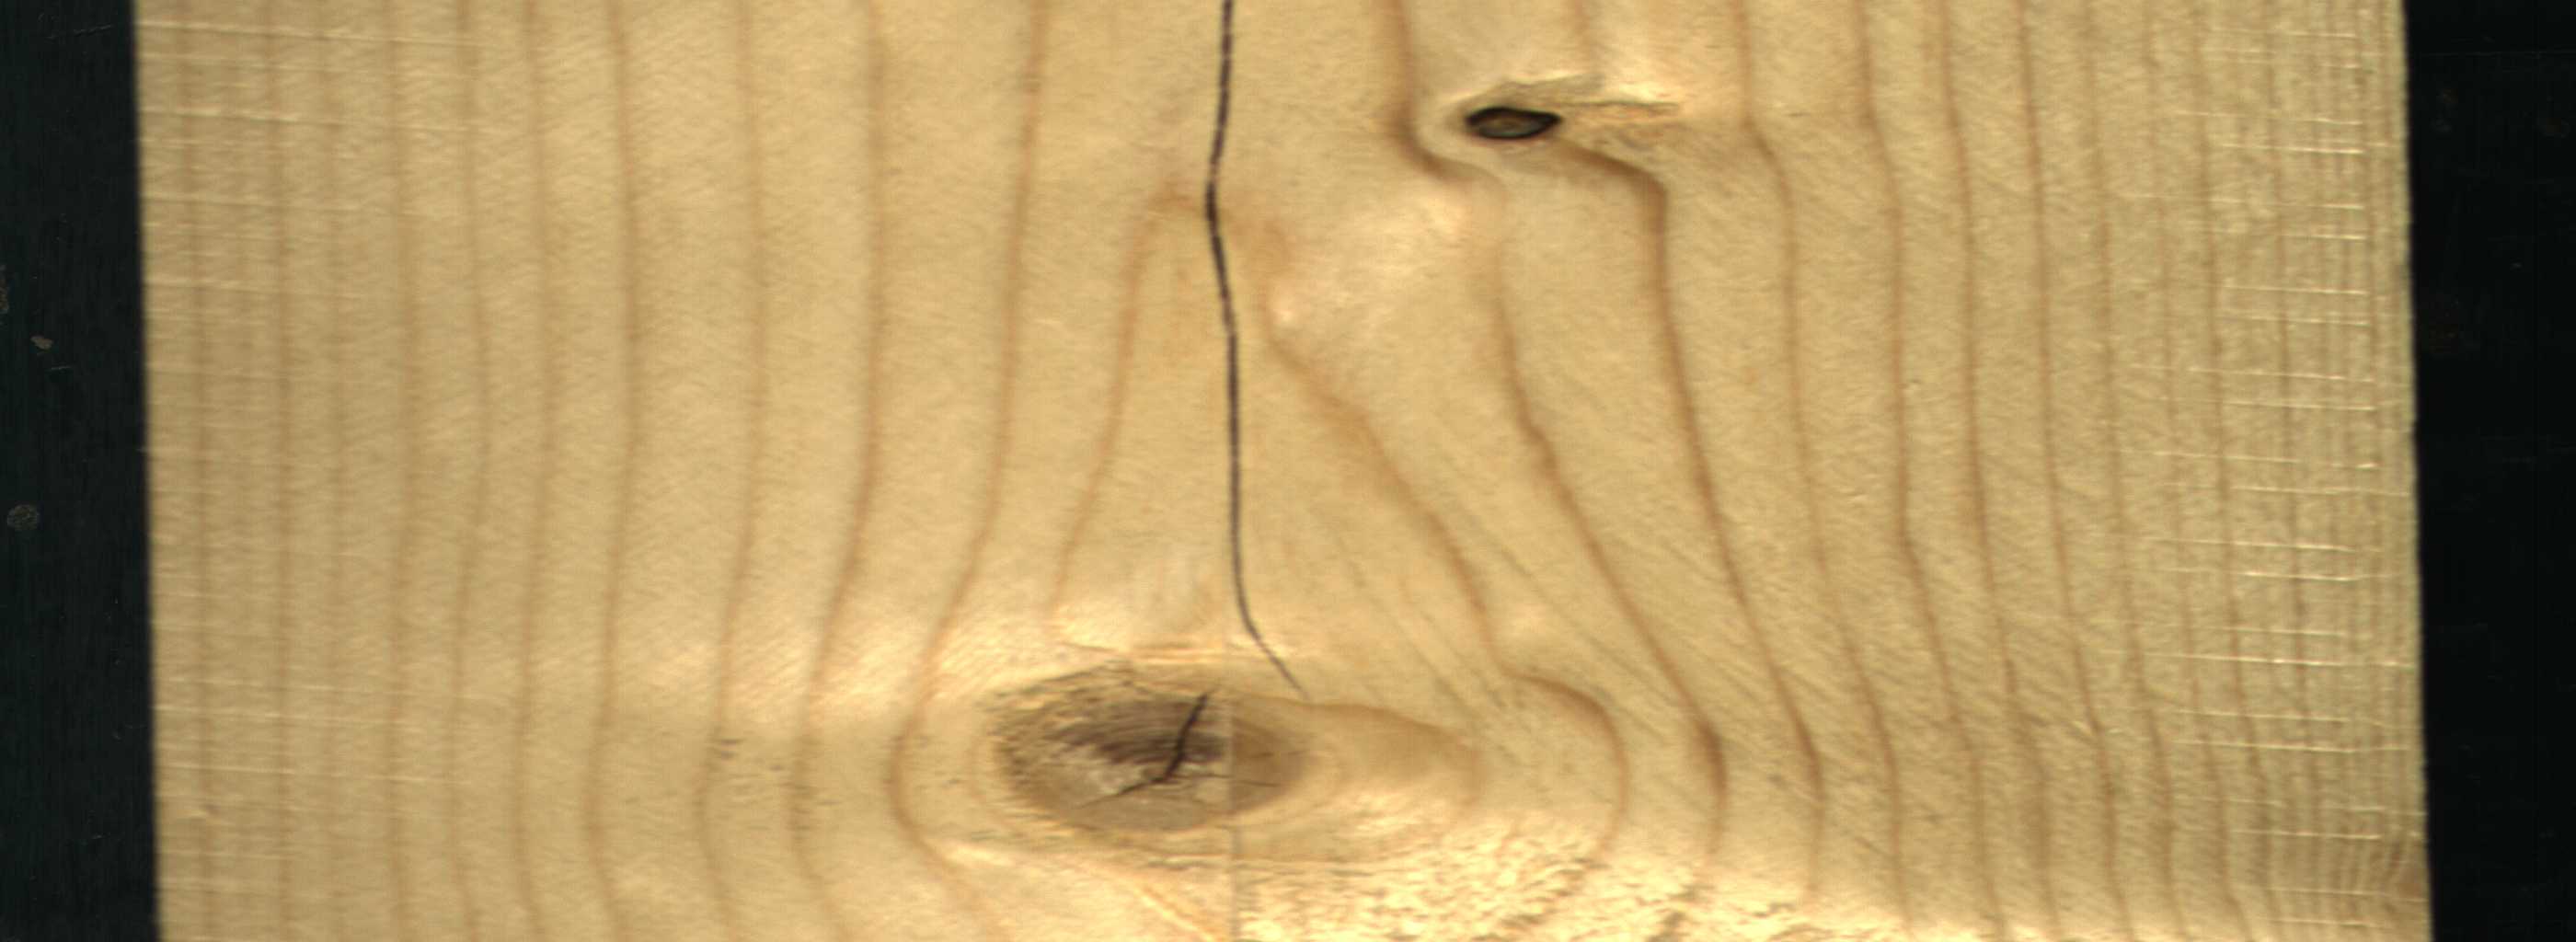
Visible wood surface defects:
Crack
knot_with_crack
Dead_Knot